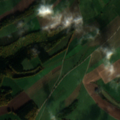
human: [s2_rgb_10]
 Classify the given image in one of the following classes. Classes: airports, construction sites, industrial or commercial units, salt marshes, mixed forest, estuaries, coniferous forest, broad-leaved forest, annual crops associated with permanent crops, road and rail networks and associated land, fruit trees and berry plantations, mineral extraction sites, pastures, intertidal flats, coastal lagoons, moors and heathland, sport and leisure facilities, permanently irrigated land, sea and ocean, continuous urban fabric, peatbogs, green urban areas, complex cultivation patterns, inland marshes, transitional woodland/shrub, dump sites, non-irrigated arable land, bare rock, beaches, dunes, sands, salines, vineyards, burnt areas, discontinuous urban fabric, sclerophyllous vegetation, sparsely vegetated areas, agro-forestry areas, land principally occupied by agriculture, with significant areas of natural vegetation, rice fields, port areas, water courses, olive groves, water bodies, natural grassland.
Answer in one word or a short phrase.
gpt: non-irrigated arable land, broad-leaved forest, coniferous forest